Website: walmart
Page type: payment
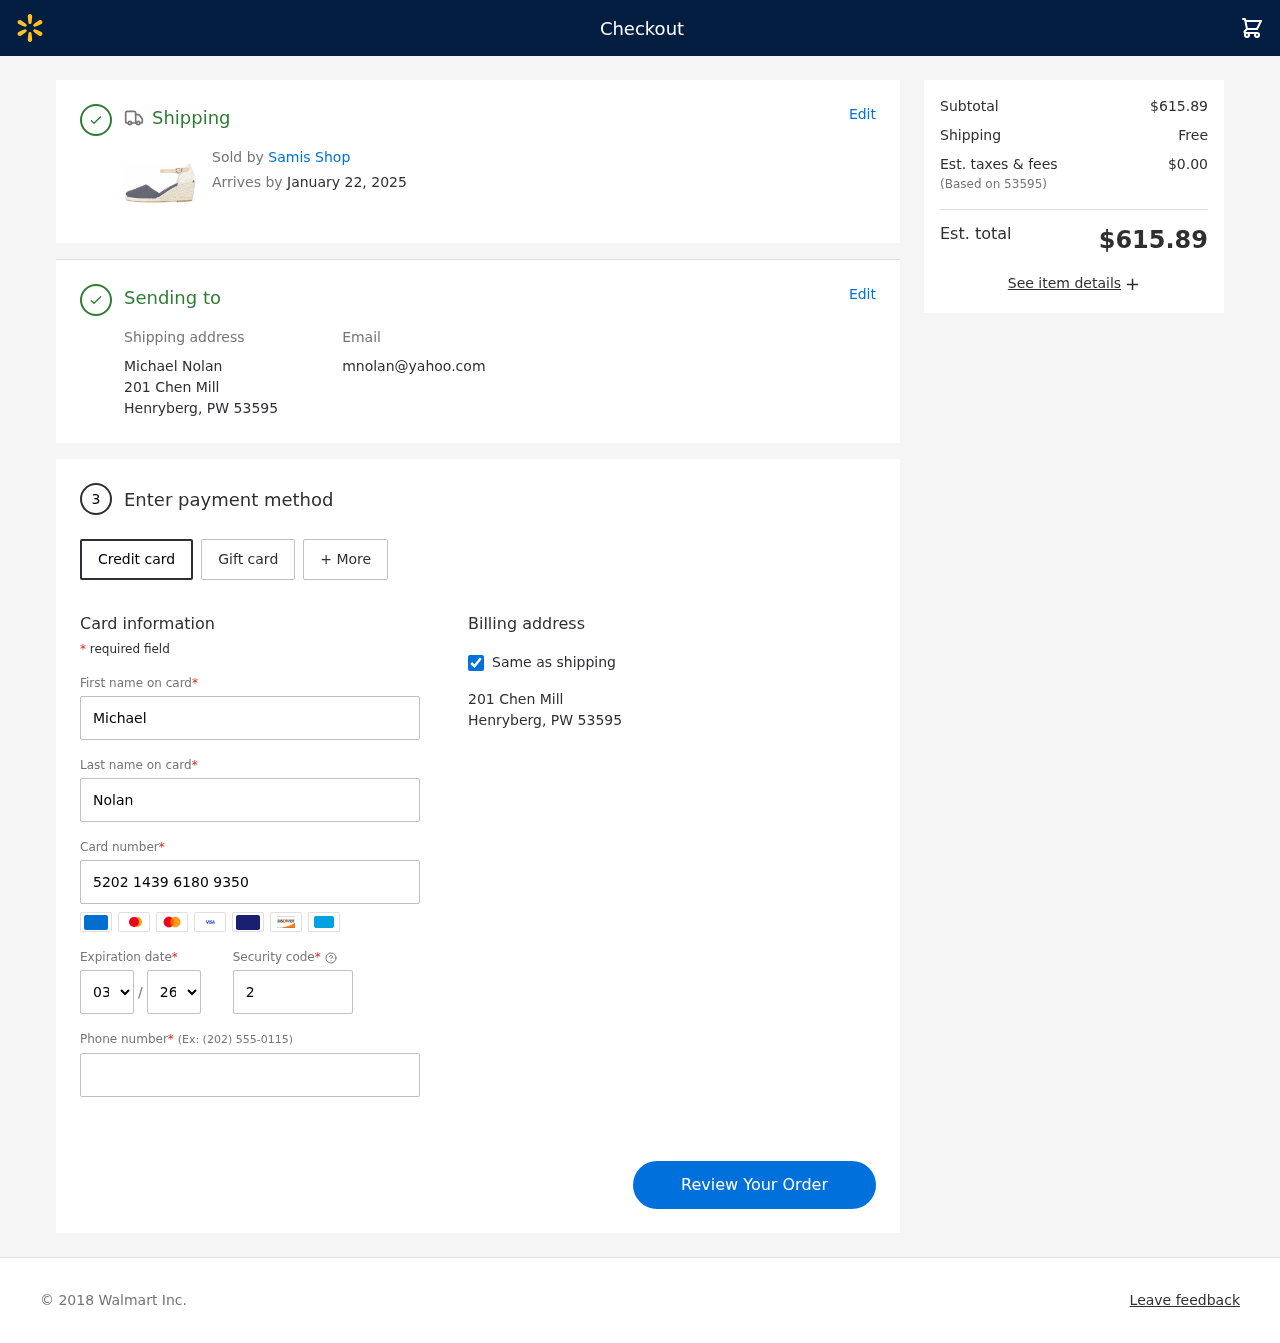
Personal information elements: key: PII_CARD_CVV
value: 255
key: PII_CARD_EXPIRY_MONTH
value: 03
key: PII_CARD_EXPIRY_YEAR
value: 26
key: PII_CARD_NUMBER
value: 5202 1439 6180 9350
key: PII_CITY_STATE_ZIP
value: Henryberg, PW 53595
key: PII_EMAIL
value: mnolan@yahoo.com
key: PII_FIRSTNAME
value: Michael
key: PII_FULLNAME
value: Michael Nolan
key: PII_LASTNAME
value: Nolan
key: PII_PHONE
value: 2662033109
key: PII_POSTCODE
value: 53595
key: PII_STREET
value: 201 Chen Mill
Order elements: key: ORDER_DELIVERY_DATE
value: January 22, 2025
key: ORDER_SUBTOTAL
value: $615.89
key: ORDER_SHIPPING_COST
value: Free
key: ORDER_TAX
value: $0.00
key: ORDER_TOTAL
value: $615.89